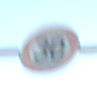
Verkehrszeichen: Geschwindigkeit30
Umgebung: Outdoor, Beach
Tageszeit: SunriseSunset
Wetter: Clear
Licht: Natural
Jahreszeit: NotSpecified
Kontrast: HighContrast